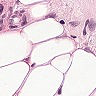
Metastatic tissue present: yes